Question: For better understanding my problem imagine your facebook friends; I have one entity "user" and I use that for displaying relationship between friends;

I don't know how to get friends of concrete user using 'NSFetchRequest'
I have two "to many" relationship(see above) and I try to get friends using NSPredicate, but in the end array is empty.
'''
NSFetchRequest *fetchRequest = [[NSFetchRequest alloc] init];
NSEntityDescription *entity = (NSEntityDescription *)[_dbManager userEntity];
[fetchRequest setEntity:entity];
User *userByUid = [_dbManager userByUid:_currentUid];
NSSortDescriptor *sort = [[NSSortDescriptor alloc]
initWithKey:@"sortId" ascending:YES];
[fetchRequest setSortDescriptors:[NSArray arrayWithObject:sort]];
NSPredicate *predicate = [NSPredicate predicateWithFormat:@"(friends IN %@)", userByUid];
[fetchRequest setPredicate:predicate];
[fetchRequest setFetchBatchSize:10];
NSArray *array = [_fetchedResultsController.managedObjectContext executeFetchRequest:fetchRequest error:nil];
'''
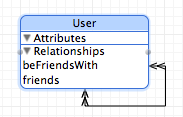
Answer: You have to use the inverse relationship and "ANY":
'''
[NSPredicate predicateWithFormat:@"ANY beFriendsWith == %@", userByUid]
'''